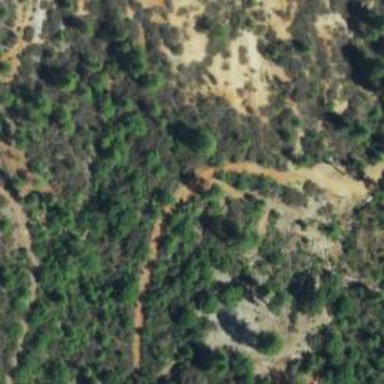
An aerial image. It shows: Unclassified road.